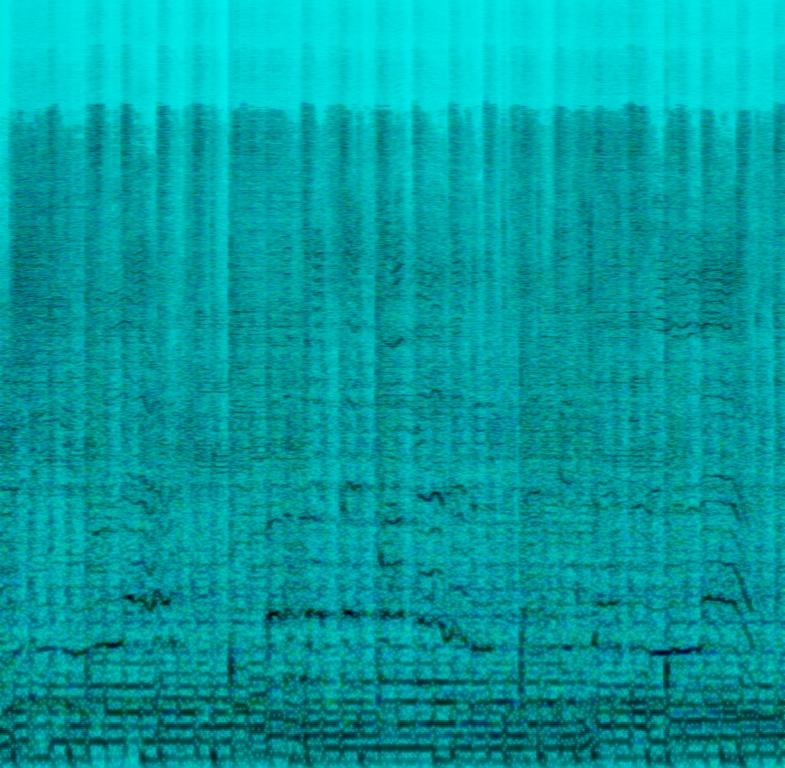
The low quality recording features a rock song that consists of a flat male vocal, alongside background male vocals, singing over shimmering hi hats, groovy bass, punchy kick and snare hits and electric guitar melodies. It sounds energetic and emotional.